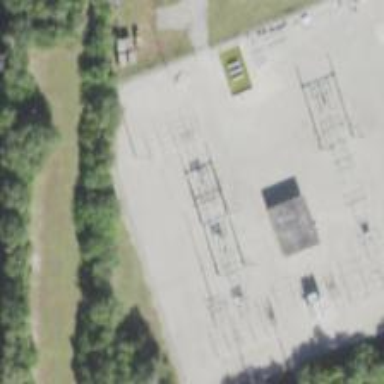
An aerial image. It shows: Switch for power supply.